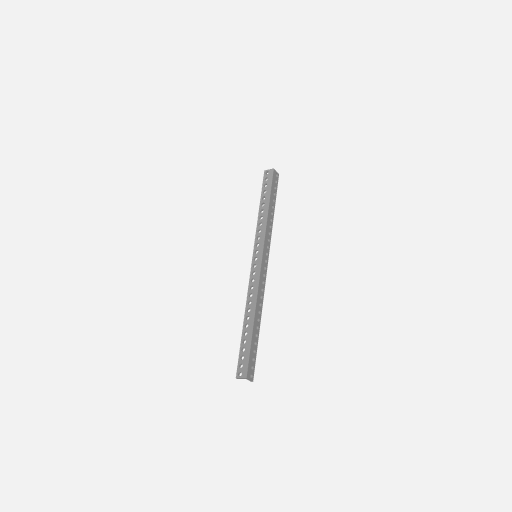
Part: LBeam29H